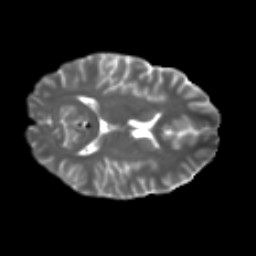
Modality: T2w
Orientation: axial
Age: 23
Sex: female
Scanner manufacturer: ge
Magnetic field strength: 3 T
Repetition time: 7.8 s
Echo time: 0.0606 s